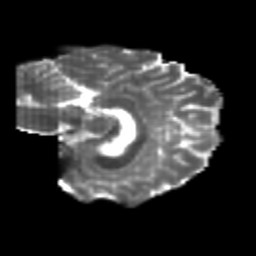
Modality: T2w
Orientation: sagittal
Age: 26
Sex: female
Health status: healthy
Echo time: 0.074 s